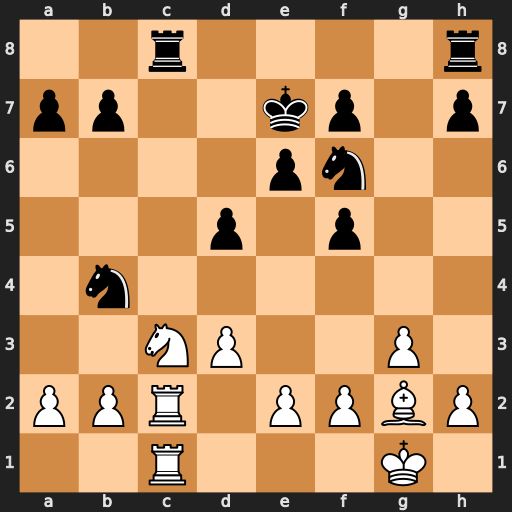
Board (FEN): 2r4r/pp2kp1p/4pn2/3p1p2/1n6/2NP2P1/PPR1PPBP/2R3K1
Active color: w
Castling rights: -
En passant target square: -
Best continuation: Nxd5+ exd5 Rxc8